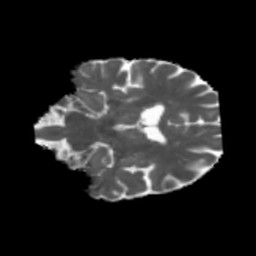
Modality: MD
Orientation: coronal
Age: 63
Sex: female
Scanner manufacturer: siemens
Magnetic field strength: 3 T
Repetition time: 5.47 s
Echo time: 0.0854 s